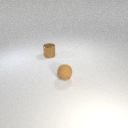
small brown rubber sphere in front of small brown metal cylinder